Question: Is there a way to auto resize a window with a webbrowser control based on the initial webpage loaded?
Not having any luck with .Height or .Width properties, also tried the ActualWidth, ActualHeight ones too.
Here is the XAML.
'''
<dialog:Window x:Class="MyApplication.Widgets.Controls.DiagnosticsWindow"
xmlns="http://schemas.microsoft.com/winfx/2006/xaml/presentation"
xmlns:x="http://schemas.microsoft.com/winfx/2006/xaml"
xmlns:mc="http://schemas.openxmlformats.org/markup-compatibility/2006"
xmlns:d="http://schemas.microsoft.com/expression/blend/2008"
xmlns:dialog="clr-namespace:UI.Common.Dialog;assembly=UI.Common"
xmlns:controls="clr-namespace:UI.Common.Controls;assembly=UI.Common"
mc:Ignorable="d"
Height="500" Width="600"
ShowInTaskbar="False"
ResizeMode="NoResize"
Title="{Binding Path=WindowTitle}"
WindowStartupLocation="CenterOwner">
<controls:DialogFrame Width="{Binding Path=WindowWidth}" Height="Auto" CloseCommand="Close">
<WebBrowser x:Name="DiagnosticsWebBrowser" HorizontalAlignment="Stretch" VerticalAlignment="Stretch"/>
</controls:DialogFrame>
</dialog:Window>
'''
I tried doing the following without any luck,
<URL>
Here is what I am currently getting... (Neither are resizing properly).

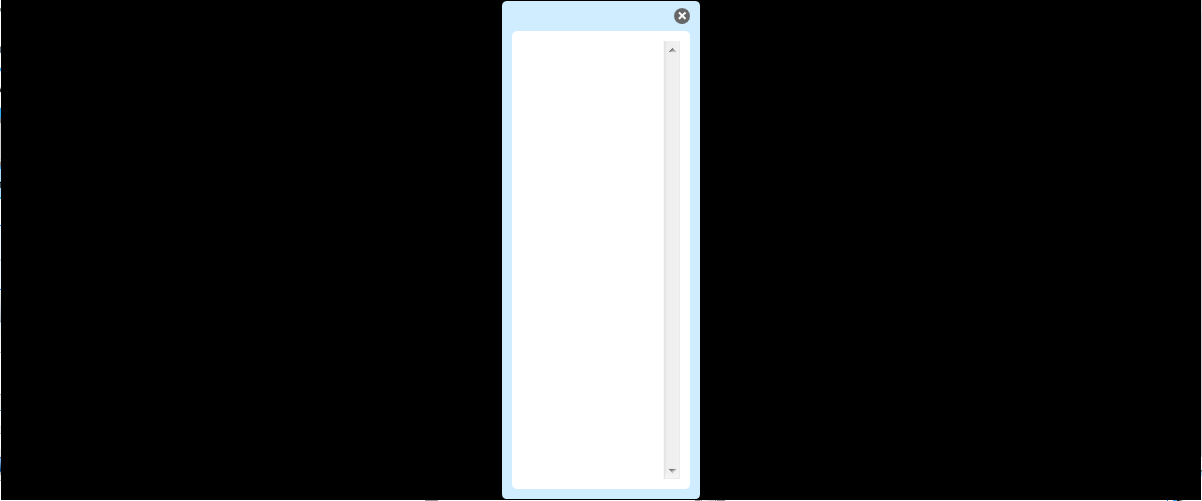
Answer: The WPF web browser control doesn't expose the loaded page size needed in order to resize your window. The simplest solution would be to use a WinForms WebBrowser (as suggested by Noseratio), which you can embed in your WPF window using the WindowsFormsHost element:
'''
<Window
x:Class="MyApplication.Widgets.Controls.DiagnosticsWindow"
xmlns="http://schemas.microsoft.com/winfx/2006/xaml/presentation"
xmlns:x="http://schemas.microsoft.com/winfx/2006/xaml"
xmlns:mc="http://schemas.openxmlformats.org/markup-compatibility/2006"
xmlns:d="http://schemas.microsoft.com/expression/blend/2008"
xmlns:forms="clr-namespace:System.Windows.Forms;assembly=System.Windows.Forms"
mc:Ignorable="d"
SizeToContent="WidthAndHeight"
WindowStartupLocation="Manual">
<WindowsFormsHost>
<forms:WebBrowser
x:Name="DiagnosticsWebBrowser"
Width="420"
Height="240"
ScrollBarsEnabled="False"
DocumentCompleted="DiagnosticsWebBrowser_DocumentCompleted" />
</WindowsFormsHost>
</Window>
'''
Don't forget to add the System.Windows.Forms assembly to your project.
Then, in your code-behind:
'''
// Called after the document has been rendered
private void DiagnosticsWebBrowser_DocumentCompleted(object sender, System.Windows.Forms.WebBrowserDocumentCompletedEventArgs e)
{
// Resize the window
int width = WebBrowser.Document.Body.ScrollRectangle.Size.Width;
width = Math.Min(width, (int)SystemParameters.WorkArea.Width - 100);
int height = WebBrowser.Document.Body.ScrollRectangle.Size.Height;
height = Math.Min(height, (int)SystemParameters.WorkArea.Height - 100);
DiagnosticsWebBrowser.Size = new System.Drawing.Size(width, height);
UpdateLayout();
// Re-center the window
WindowStartupLocation = WindowStartupLocation.Manual;
Left = (SystemParameters.WorkArea.Width - ActualWidth) / 2 + SystemParameters.WorkArea.Left;
Top = (SystemParameters.WorkArea.Height - ActualHeight) / 2 + SystemParameters.WorkArea.Top;
}
'''
It's important to note that web pages don't have an "intrinsic" page size - i.e., they can use up whatever space they're given by the web browser. As a workaround, we create a WebBrowser with our preferred MINIMUM size (420x240 in the above example), then after the document is rendered we check to see if the document ended up being larger than that by looking at its ScrollRectangle.
A few notes: I constrain the window's size to SystemParamters.WorkArea so that if we have a really large document, we don't end up with a window that's larger than our desktop. I further offset the width and height by 100px to ensure there is also room for our window title, scrollbars, etc.
Also note that WindowStartupLocation="CenterOwner" won't work since we're manually resizing the window after startup. Therefore, I changed WindowSTartupLocation to "Manual" and then manually center the window within the current work area.
Finally, a person could probably get this technique to work with WPF's WebBrowser control by using some Win32 interop calls to get the browser's scroll info. Much easier to just use the WinForms control, though.
I hope this helps!